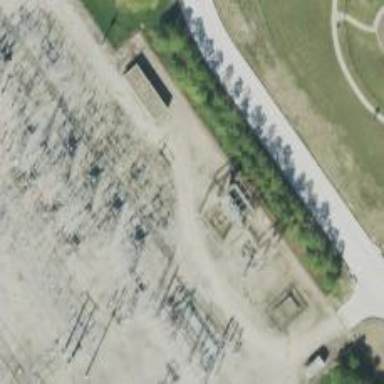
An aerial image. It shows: Switch used for power control.